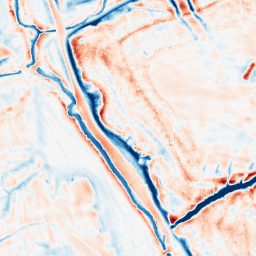
Category: edge_preserving
Decomposition family: bilateral
Decomposition parameters: d: 21
sigma_color: 100
sigma_space: 25
Upsampling method: bicubic_3x
Upsampling parameters: scale: 3
Upsampling scale: 3